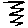
Label: zigzag